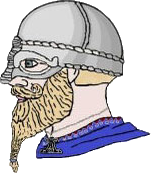
Label: 4_Yes_Chad